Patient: sex M, age 36
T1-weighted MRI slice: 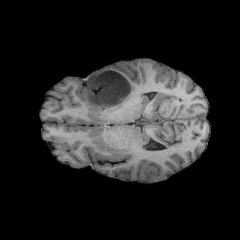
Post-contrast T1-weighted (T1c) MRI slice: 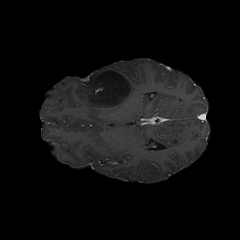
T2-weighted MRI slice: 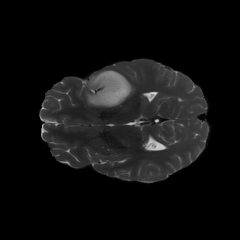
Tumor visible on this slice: yes
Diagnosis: Astrocytoma, IDH-mutant
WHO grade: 3